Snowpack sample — Buffalo Mountain, Silverthorne, Colorado, USA (1/25/25, 10:11 AM MST)
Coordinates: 39.6222, -106.1139
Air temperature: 22 °F
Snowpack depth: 110 cm
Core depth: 30 cm
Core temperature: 42.8 °F
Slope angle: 12°, slope face: 102°
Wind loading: high
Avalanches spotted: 0
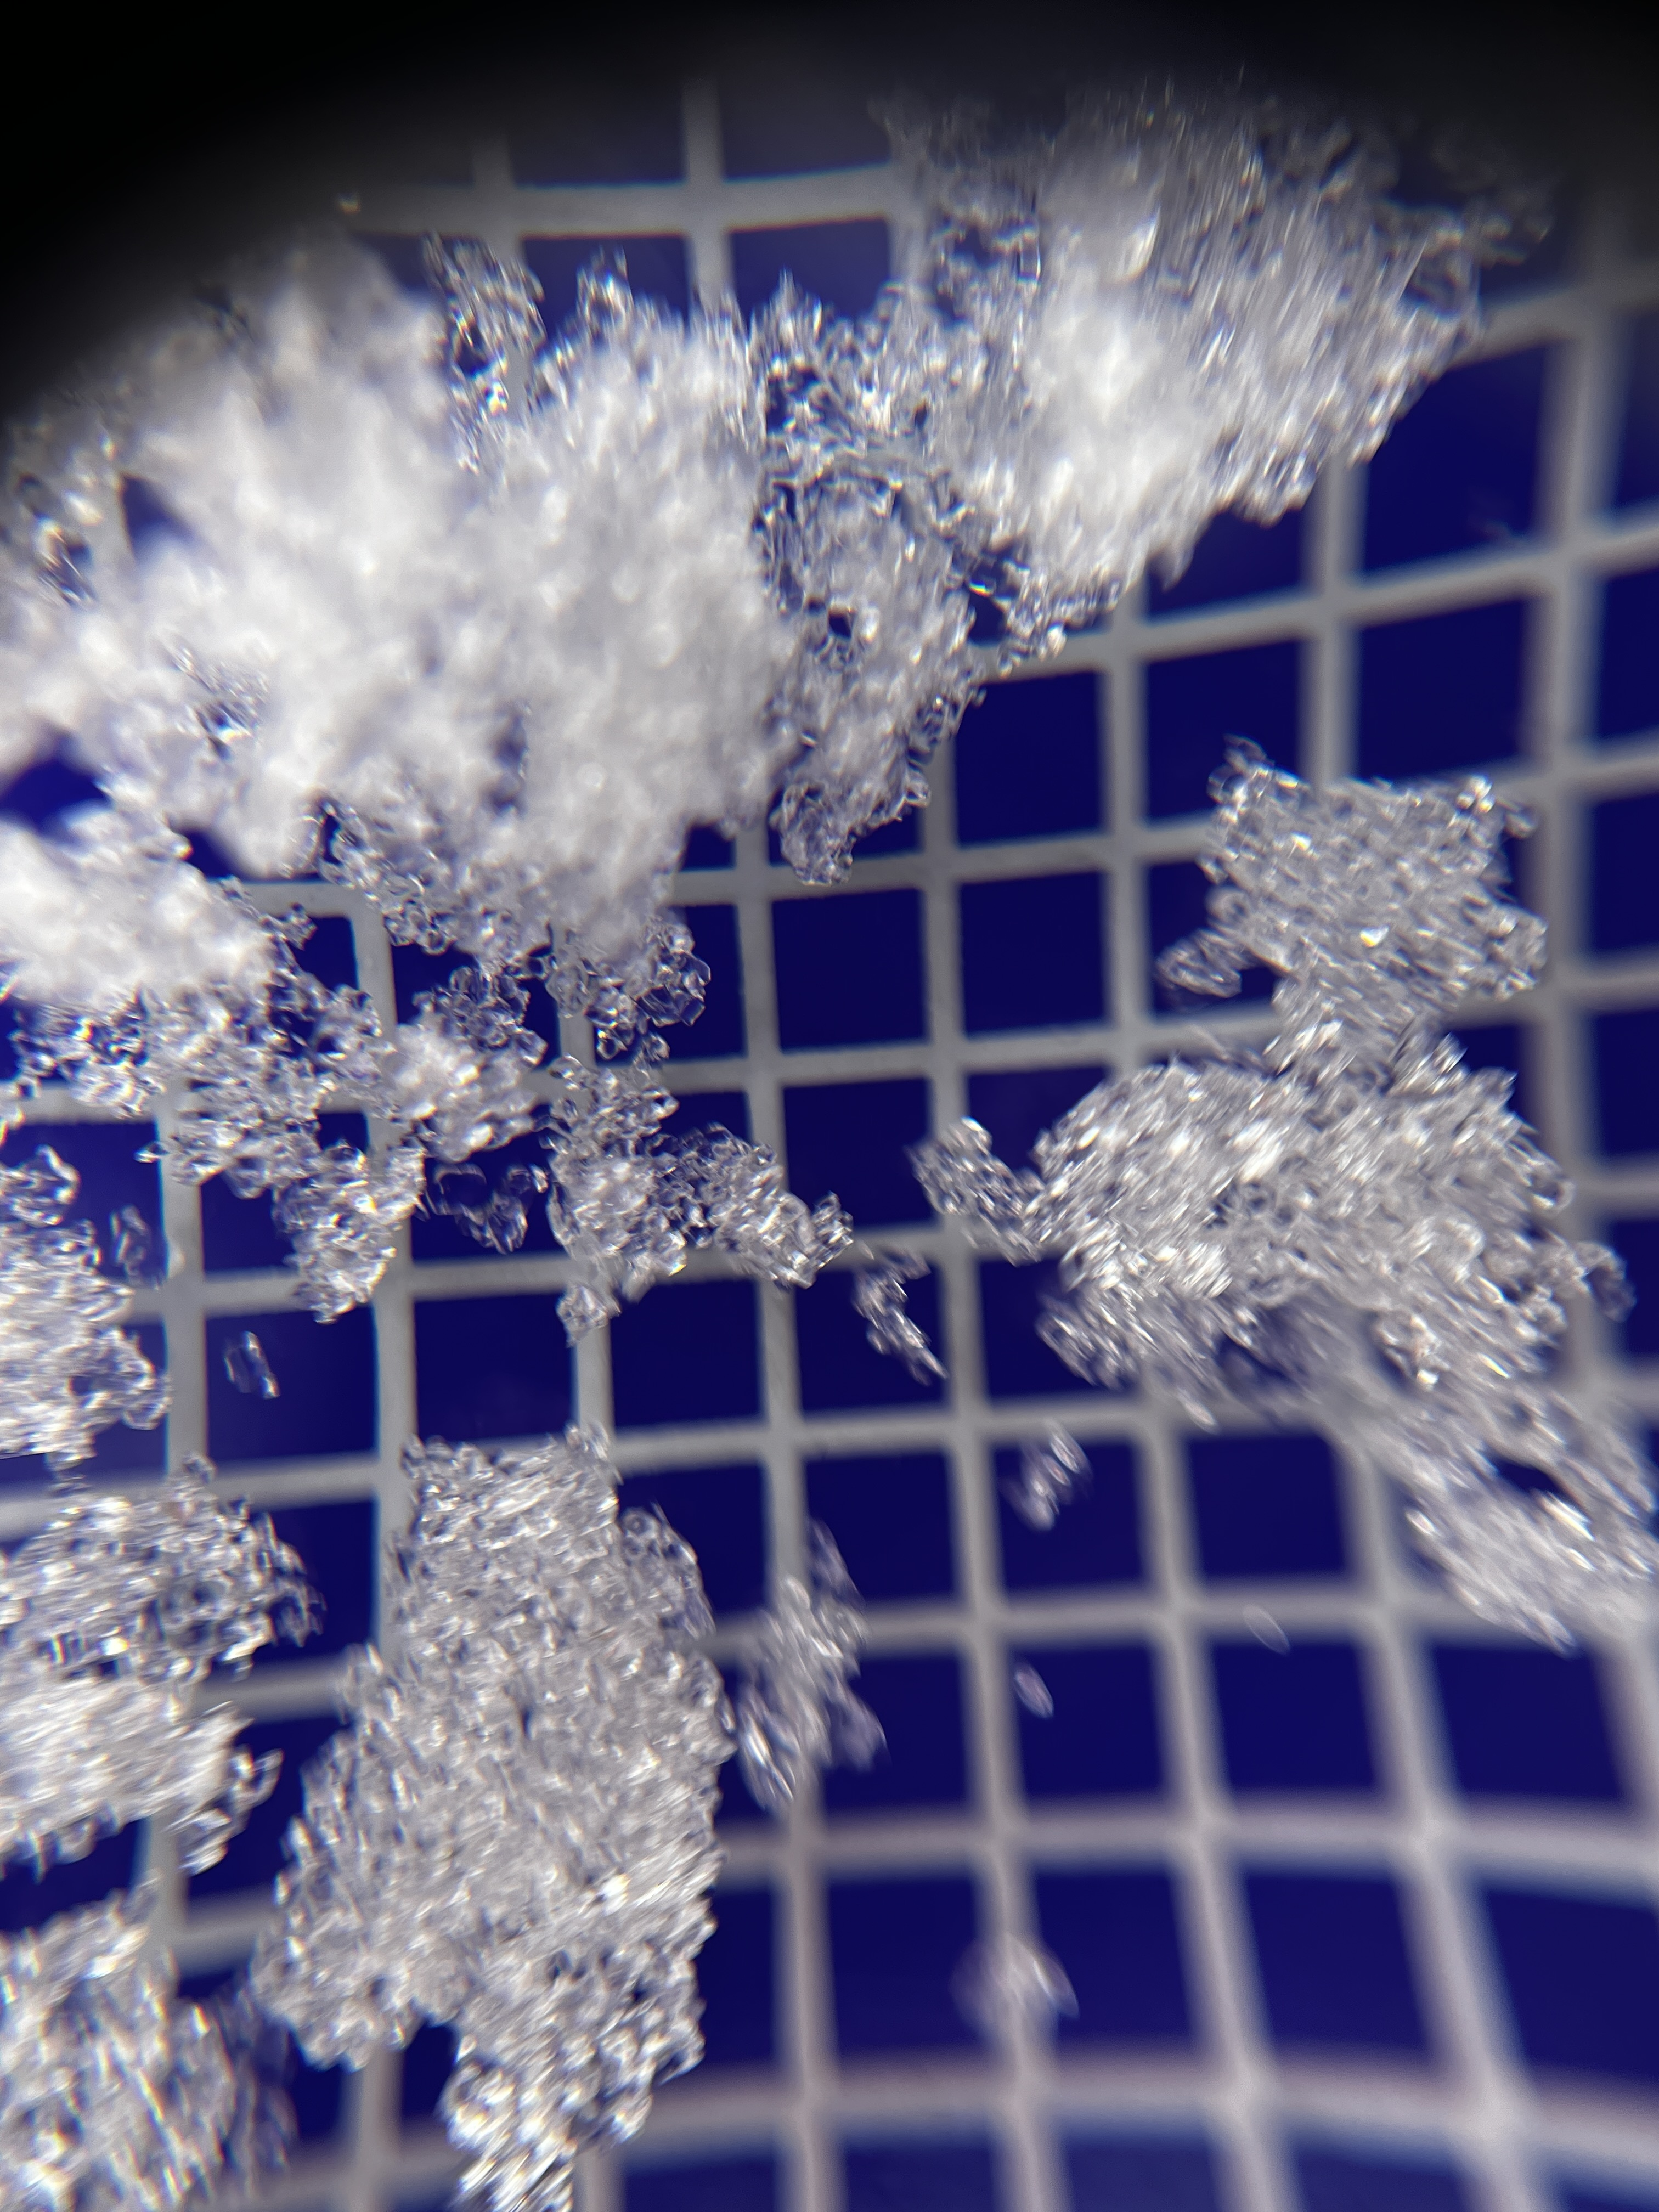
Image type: magnified_profile
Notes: No avalanches nearby, collected on the outskirts of a fire break 15 meters from the treeline, on way to Buffalo and Red Mountain